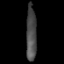
Tissue: prostate
Cell type: T cells
Senescence score: 0.726
Nuclear area (px): 567
Mean DAPI intensity: 74.395